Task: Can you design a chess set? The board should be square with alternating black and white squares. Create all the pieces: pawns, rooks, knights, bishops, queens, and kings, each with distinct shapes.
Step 1755:
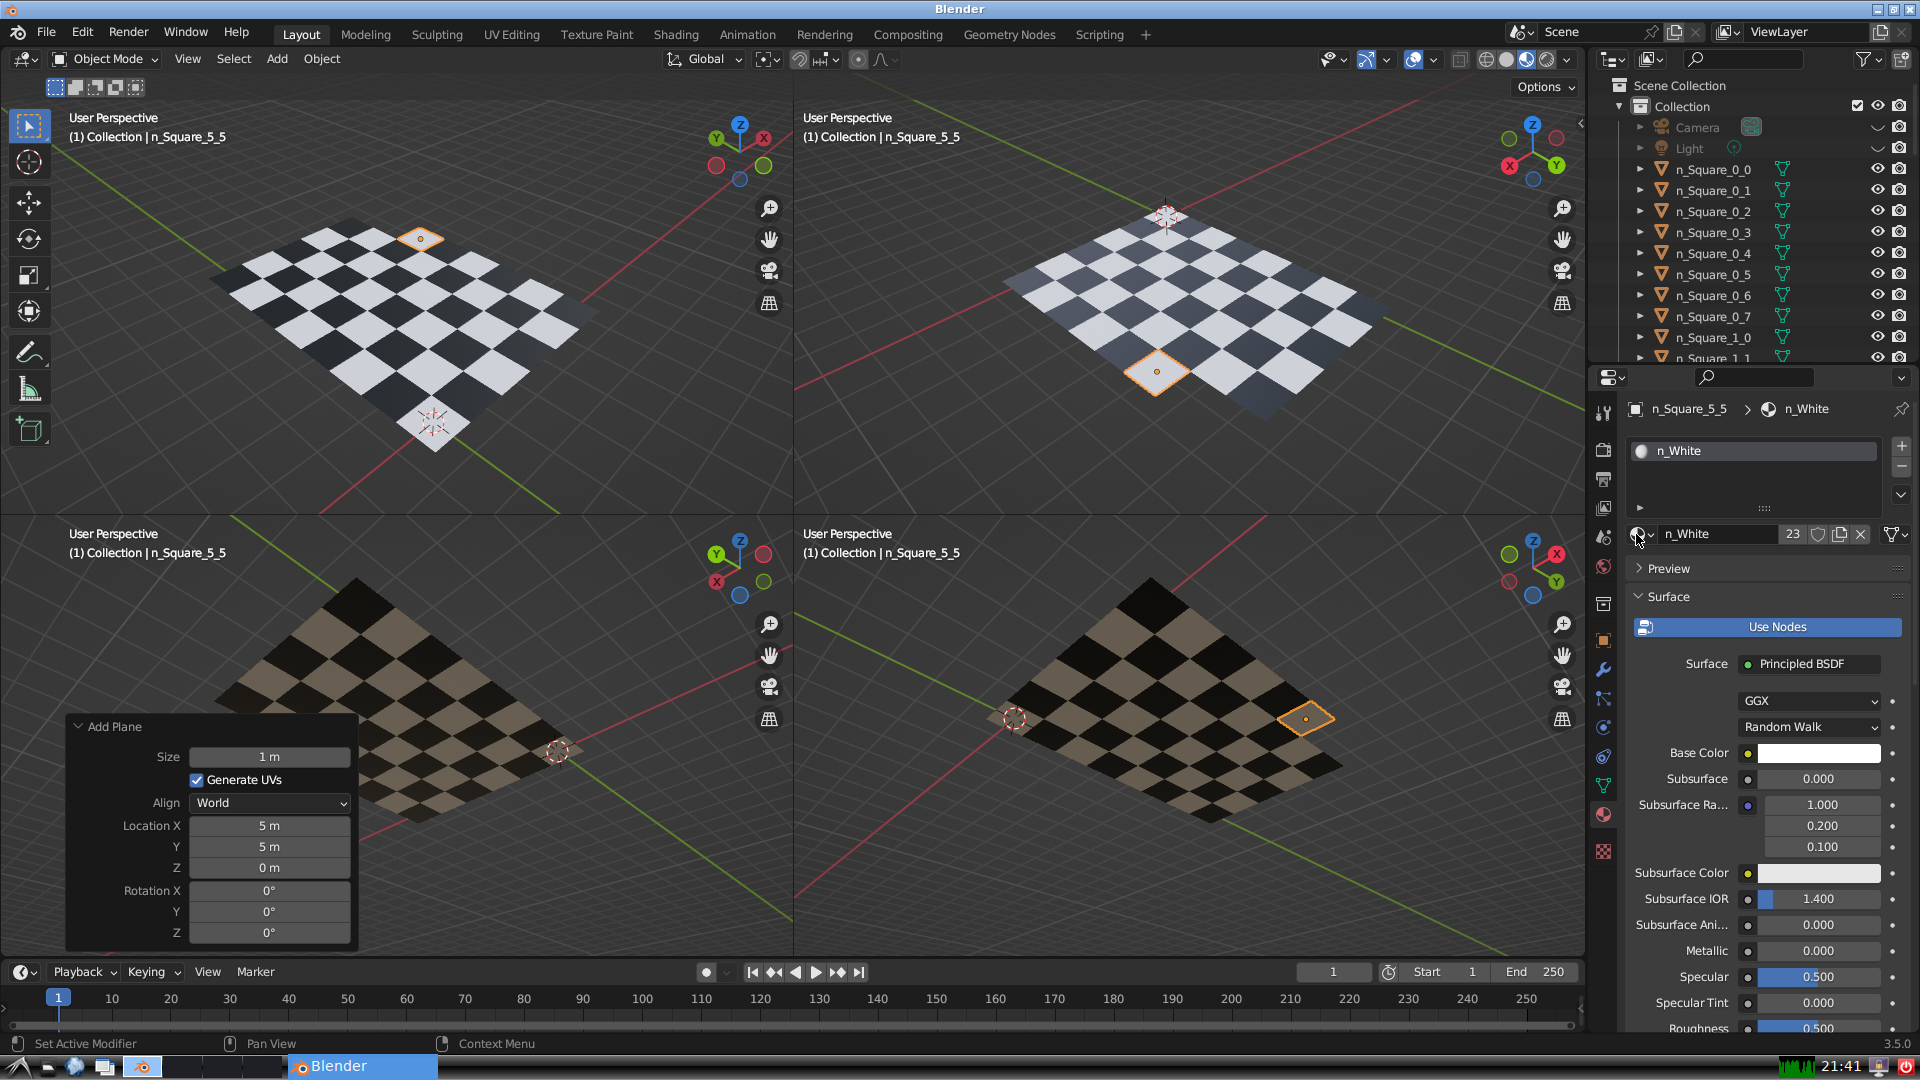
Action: {"mouse_move": [278, 58]}